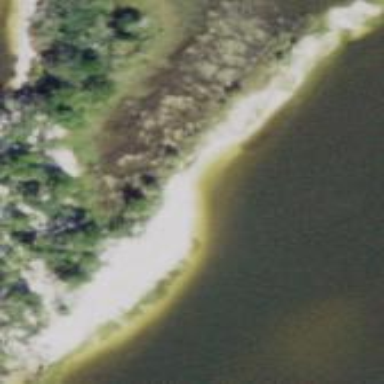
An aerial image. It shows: Scenic beach with natural beauty.